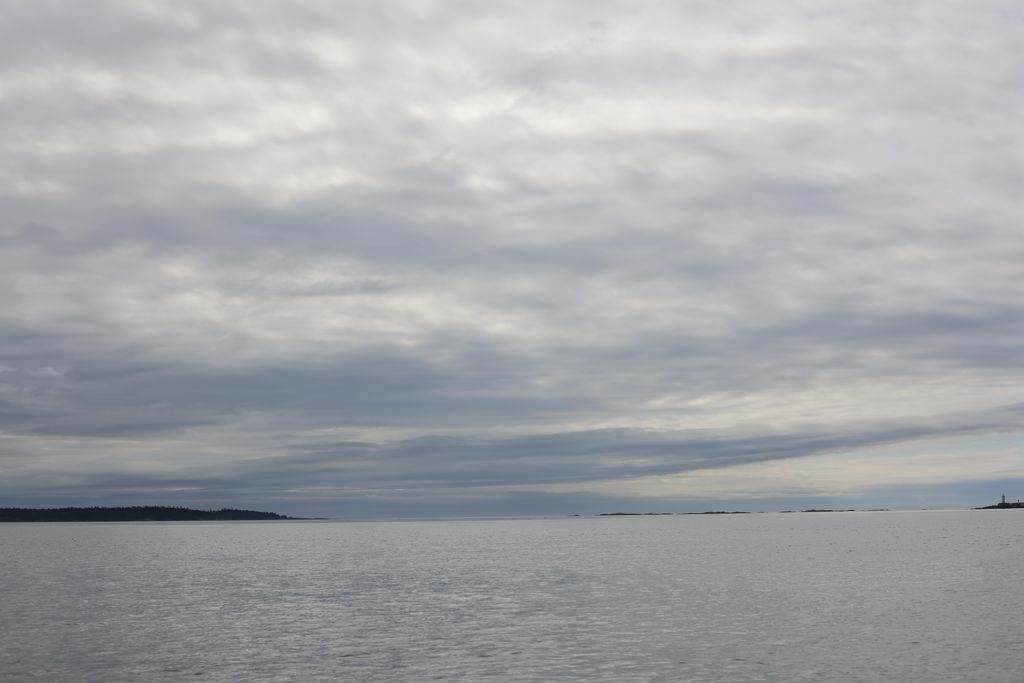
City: victoria